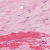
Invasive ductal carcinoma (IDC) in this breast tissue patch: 0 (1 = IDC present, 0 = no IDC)